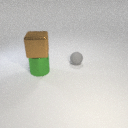
large brown metal cube above large green metal cylinder